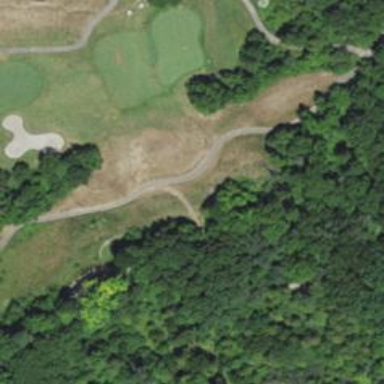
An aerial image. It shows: Service road used as golf cart path.